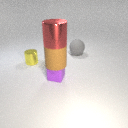
small purple rubber cube below large red metal cylinder